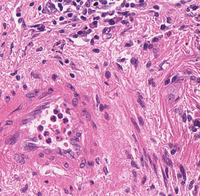
Tumor epithelial tissue: no
Tumor-associated stroma tissue: yes
Normal tissue: no